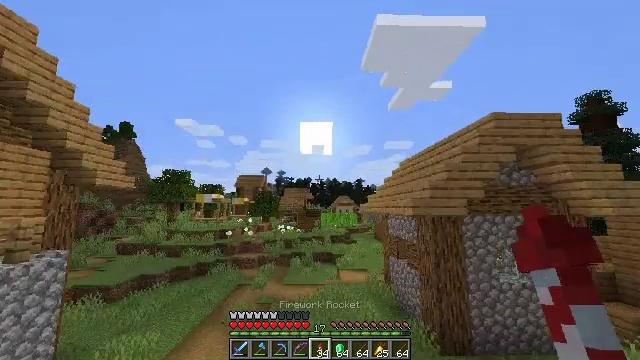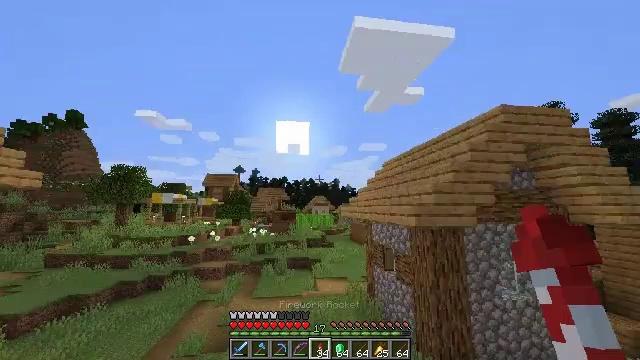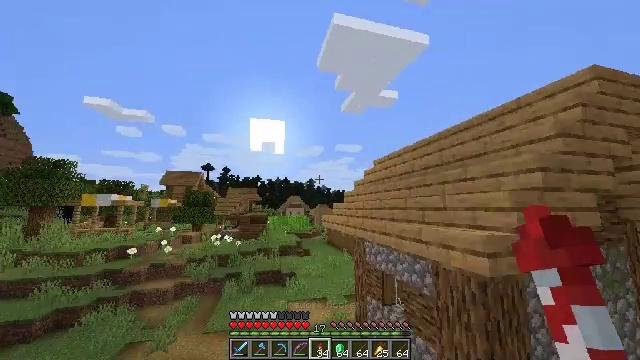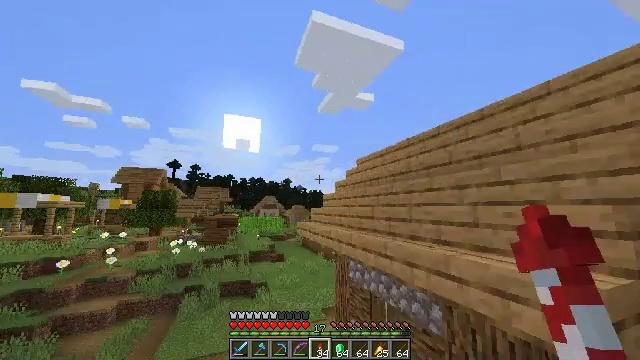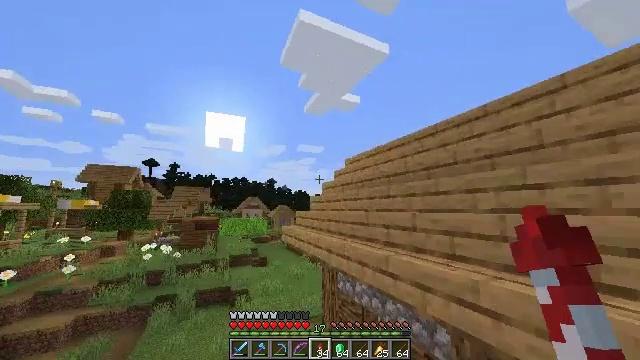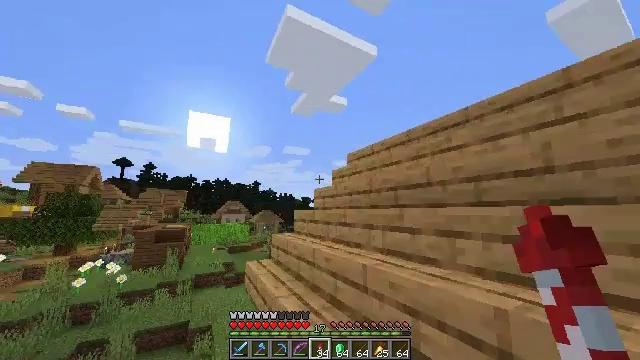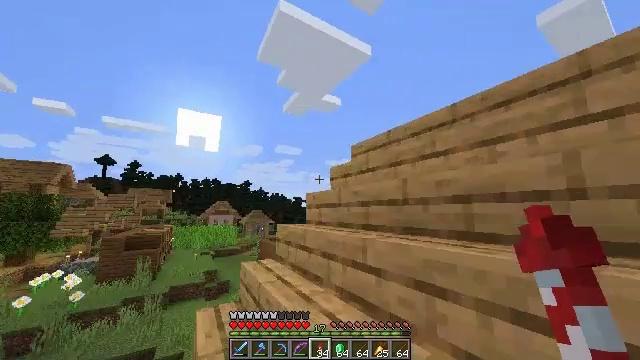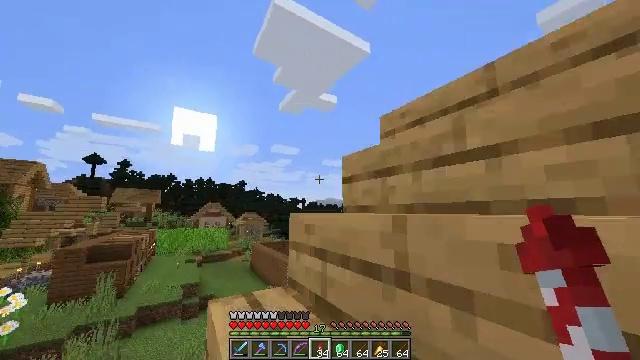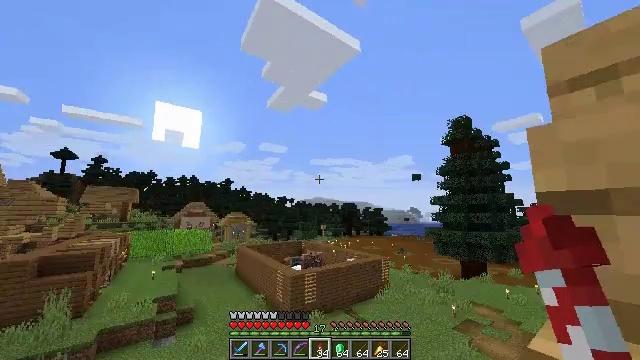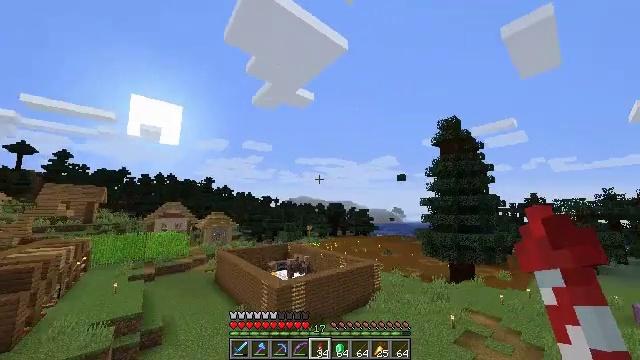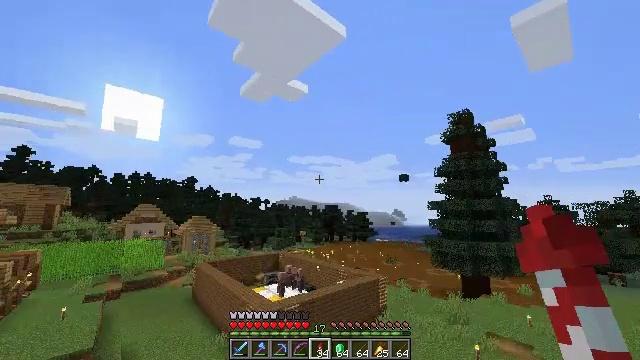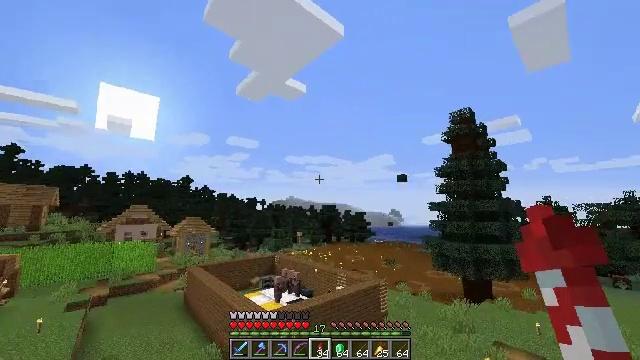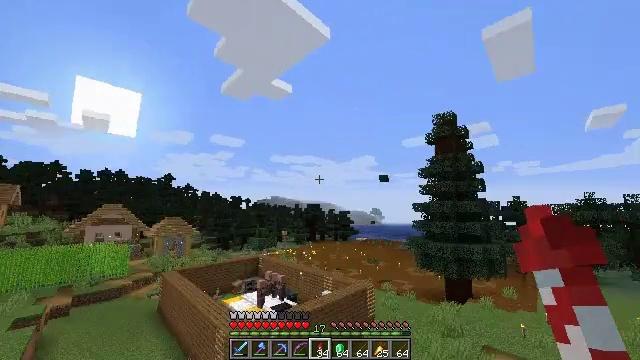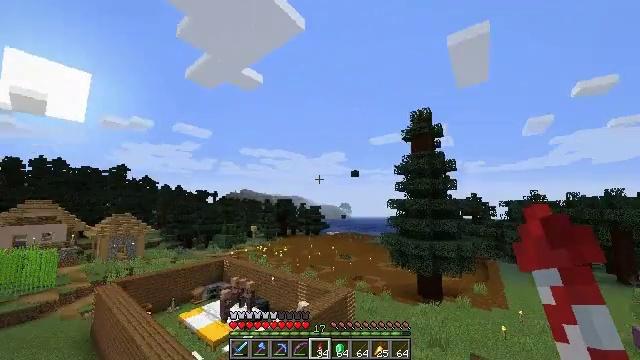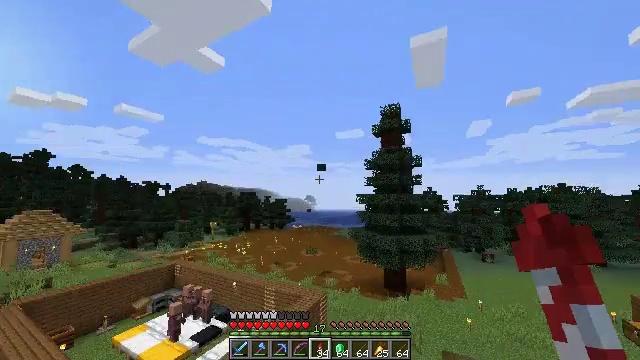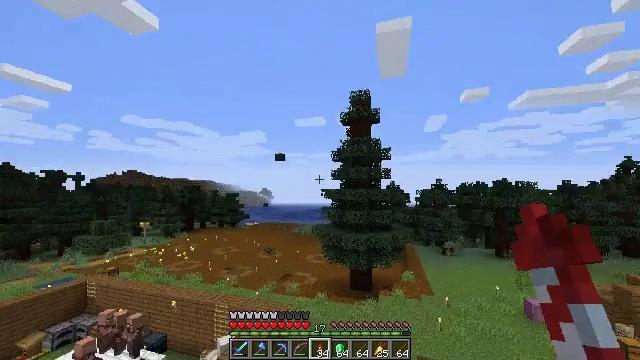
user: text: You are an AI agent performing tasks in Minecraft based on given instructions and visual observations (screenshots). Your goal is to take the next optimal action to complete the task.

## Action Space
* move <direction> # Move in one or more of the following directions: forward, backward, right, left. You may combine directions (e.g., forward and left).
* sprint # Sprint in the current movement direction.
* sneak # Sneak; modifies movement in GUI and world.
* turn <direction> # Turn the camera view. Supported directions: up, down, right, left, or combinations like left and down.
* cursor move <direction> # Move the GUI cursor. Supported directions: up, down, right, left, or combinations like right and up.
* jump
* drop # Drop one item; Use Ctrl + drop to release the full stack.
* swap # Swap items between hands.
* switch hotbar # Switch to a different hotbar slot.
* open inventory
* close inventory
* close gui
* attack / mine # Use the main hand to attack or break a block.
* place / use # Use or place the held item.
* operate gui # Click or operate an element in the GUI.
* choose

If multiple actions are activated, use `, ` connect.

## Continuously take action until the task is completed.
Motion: motion action
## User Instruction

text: Construct a firework rocket at a crafting station.
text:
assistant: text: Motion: move forward, sprint, turn right, jump
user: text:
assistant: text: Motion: move forward, sprint, turn right, jump
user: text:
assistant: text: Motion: move forward, sprint, turn right, jump
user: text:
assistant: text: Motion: move forward, sprint, turn right, jump
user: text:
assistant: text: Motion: move forward, sprint, turn right, jump
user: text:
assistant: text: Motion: move forward, sprint, turn right, jump
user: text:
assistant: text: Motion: move forward, sprint, jump
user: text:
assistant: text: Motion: move forward, sprint, turn right, jump
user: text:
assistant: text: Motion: move forward, sprint, turn right, jump
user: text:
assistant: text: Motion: move forward, sprint, turn right, jump
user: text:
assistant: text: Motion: move forward, sprint, jump
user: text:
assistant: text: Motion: move forward, sprint, turn right, jump
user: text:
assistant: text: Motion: move forward, sprint, turn right and down, jump
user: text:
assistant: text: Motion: move forward, sprint, turn right and down, jump
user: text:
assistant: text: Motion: move forward, sprint, turn right and down, jump
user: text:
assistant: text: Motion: move forward, sprint, turn right and down, jump
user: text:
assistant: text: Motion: move forward, sprint, turn right, jump
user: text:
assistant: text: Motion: move forward, sprint, turn right, jump
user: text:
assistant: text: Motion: move forward, sprint, turn right, jump
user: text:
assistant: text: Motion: move forward, sprint, turn right, jump
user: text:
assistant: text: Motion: move forward, sprint, jump
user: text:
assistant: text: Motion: move forward, sprint, turn left and down, jump
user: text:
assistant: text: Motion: move forward, sprint, turn left, jump
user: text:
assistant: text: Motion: move forward, sprint, turn left, jump
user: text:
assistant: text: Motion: move forward, sprint, turn left, jump
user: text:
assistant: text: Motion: move forward, sprint, turn left, jump
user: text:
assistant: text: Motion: move forward, sprint, turn left, jump
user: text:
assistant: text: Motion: move forward, sprint, turn left and down, jump
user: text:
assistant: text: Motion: move forward, sprint, turn left, jump
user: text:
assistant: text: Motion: move forward, sprint, turn left, jump